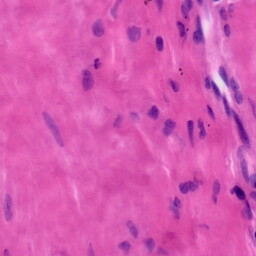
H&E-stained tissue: Tonsil